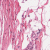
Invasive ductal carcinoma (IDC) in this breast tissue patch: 0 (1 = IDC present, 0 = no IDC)